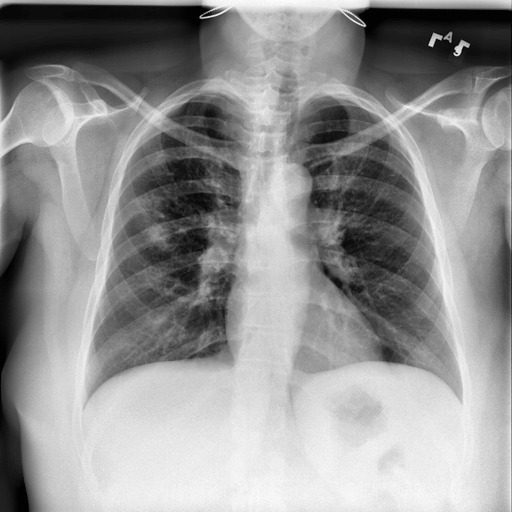
Finding: NORMAL